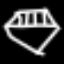
Label: diamond